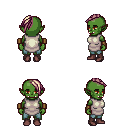
a pixel art fantasy rpg character, female body template, orc, green skin, white tunic, teal pants, white blonde long mohawk hairstyle, leather bracers, maroon shoes, four views (front, back, left, right), 2x2 character sprite sheet, small pixel art, hard edges, no anti-aliasing